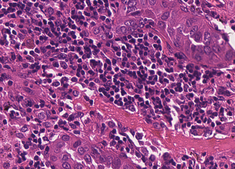
Tumor epithelial tissue: yes
Tumor-associated stroma tissue: yes
Normal tissue: no